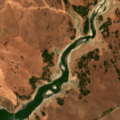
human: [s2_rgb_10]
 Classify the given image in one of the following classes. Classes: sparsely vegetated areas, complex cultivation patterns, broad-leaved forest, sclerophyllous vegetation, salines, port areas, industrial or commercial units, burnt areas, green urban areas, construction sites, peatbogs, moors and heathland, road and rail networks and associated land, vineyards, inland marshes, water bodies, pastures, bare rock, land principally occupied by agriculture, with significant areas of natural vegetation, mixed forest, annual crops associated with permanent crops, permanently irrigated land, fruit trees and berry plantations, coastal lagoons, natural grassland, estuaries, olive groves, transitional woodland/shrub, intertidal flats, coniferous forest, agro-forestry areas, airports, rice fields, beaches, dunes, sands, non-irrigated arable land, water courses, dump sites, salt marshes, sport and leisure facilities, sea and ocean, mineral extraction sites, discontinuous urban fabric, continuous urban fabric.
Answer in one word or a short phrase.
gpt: non-irrigated arable land, olive groves, pastures, agro-forestry areas, water bodies